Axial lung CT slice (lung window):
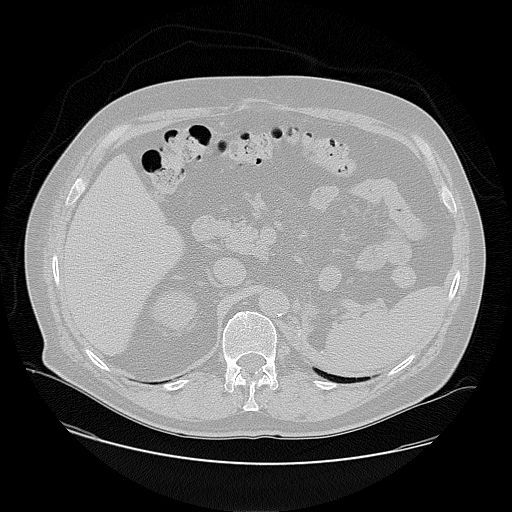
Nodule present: no